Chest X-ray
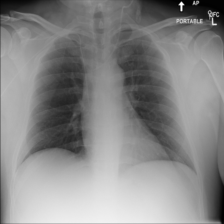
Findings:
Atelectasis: negative
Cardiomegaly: negative
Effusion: negative
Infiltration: negative
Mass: negative
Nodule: negative
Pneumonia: negative
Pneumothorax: negative
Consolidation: negative
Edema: negative
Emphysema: negative
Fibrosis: negative
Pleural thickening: negative
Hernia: negative